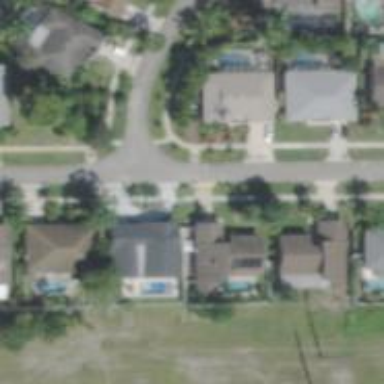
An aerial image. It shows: Residential road.